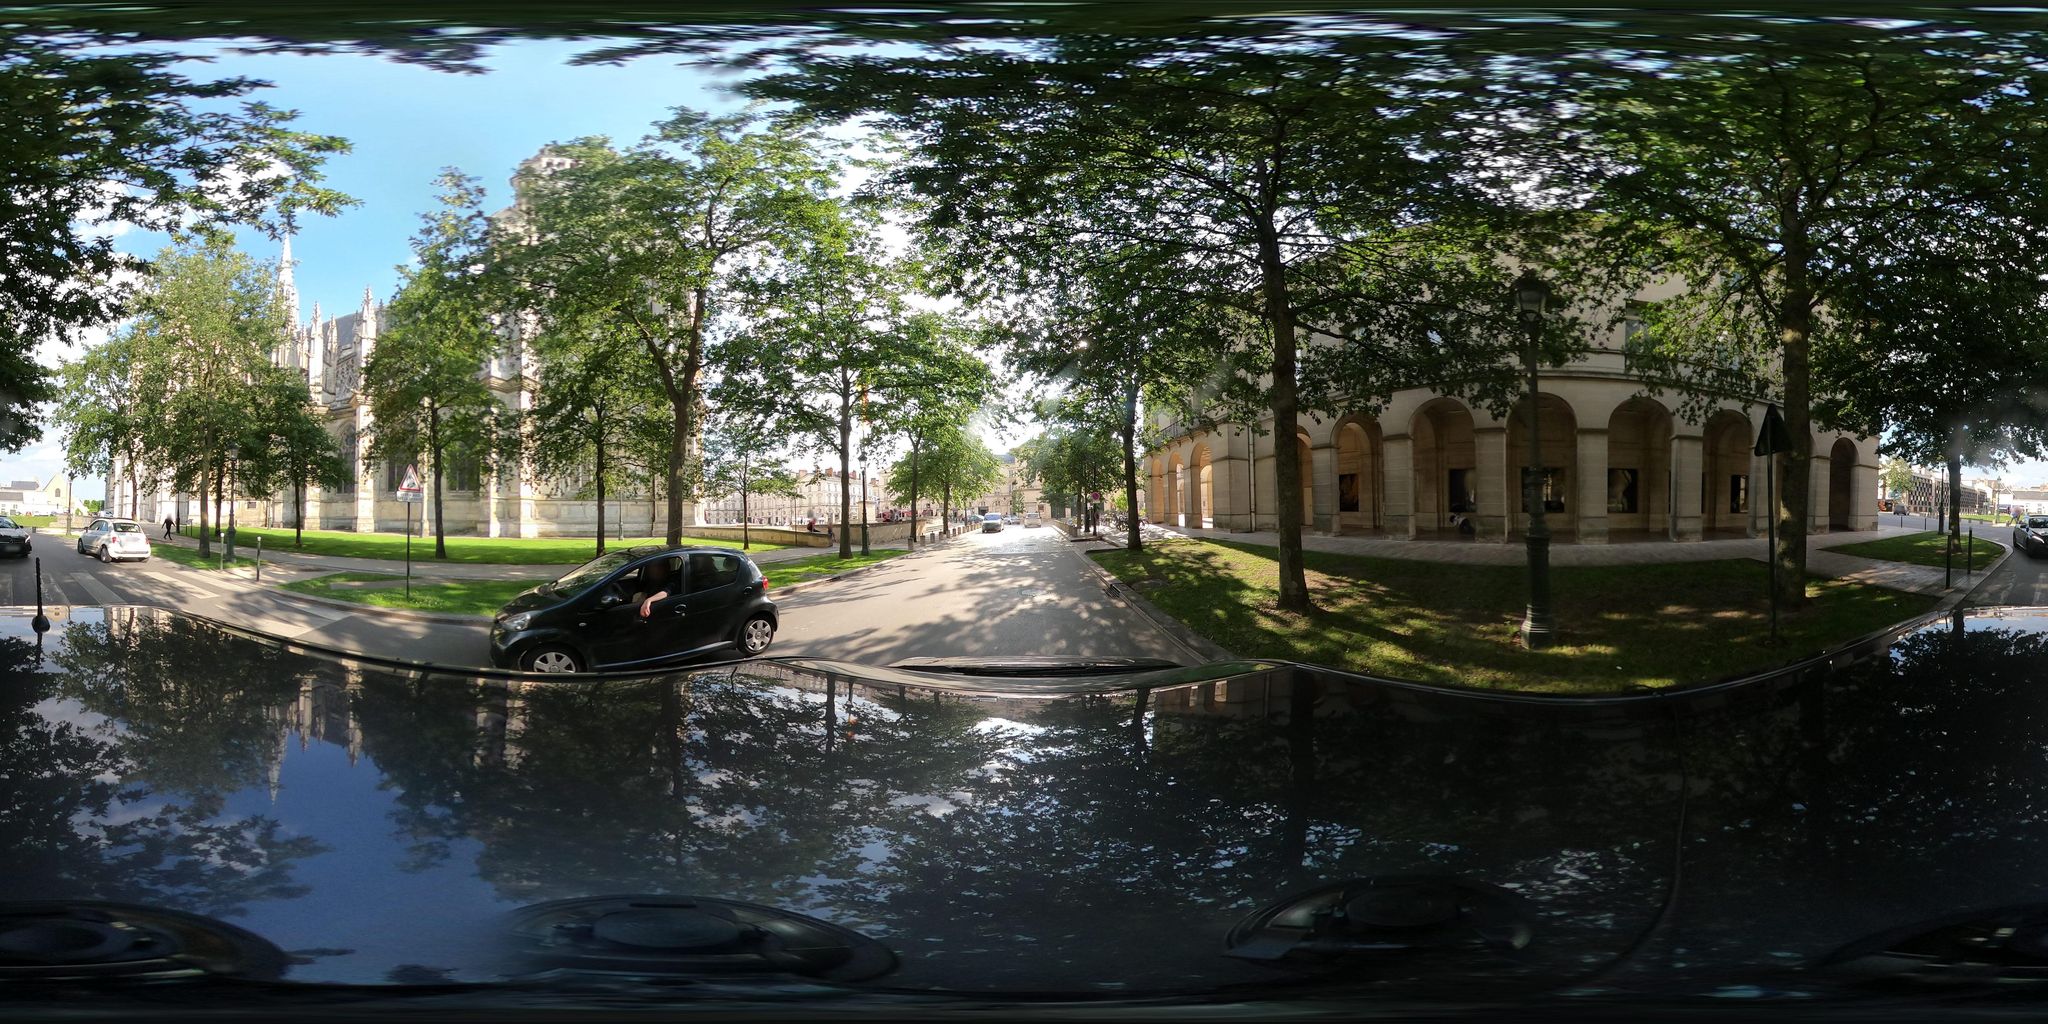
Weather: clear
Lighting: day
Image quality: slightly poor
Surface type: cycling surface
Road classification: tertiary, living_street
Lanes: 2
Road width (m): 6
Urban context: urban centre
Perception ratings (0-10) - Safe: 5.73, Lively: 6.12, Beautiful: 6.96, Boring: 4.83, Depressing: 3.35, Wealthy: 8.96